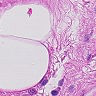
Metastatic tissue present: no